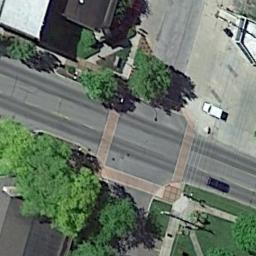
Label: intersection